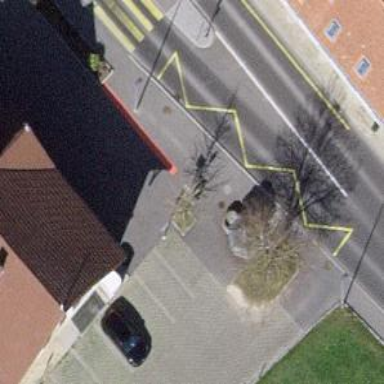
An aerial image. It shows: Post box is visible.